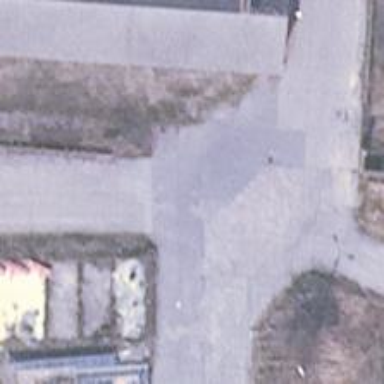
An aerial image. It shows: Car repair shop.